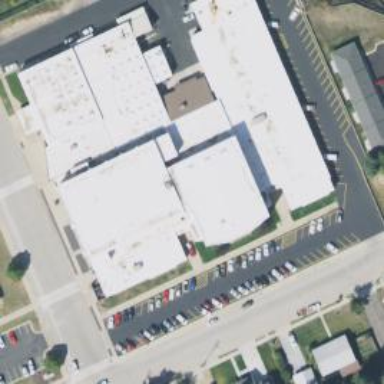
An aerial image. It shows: School.